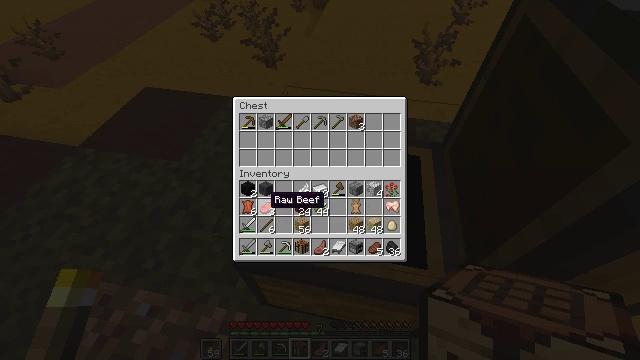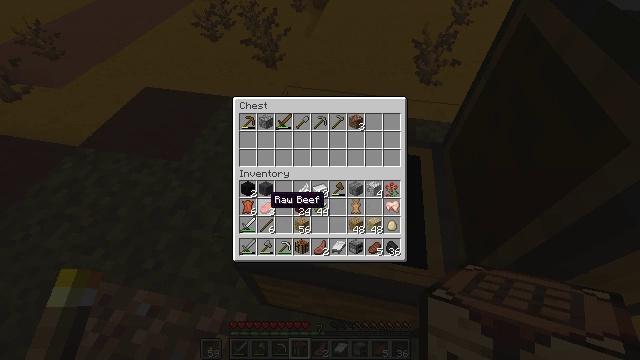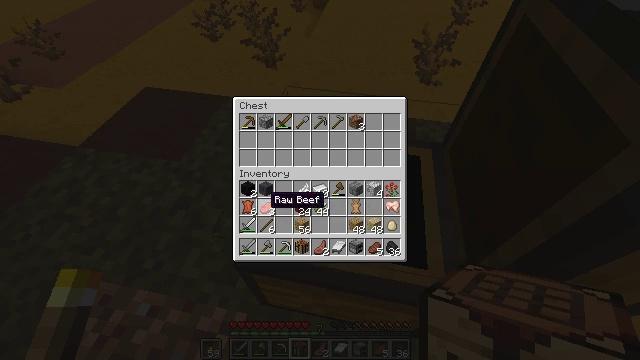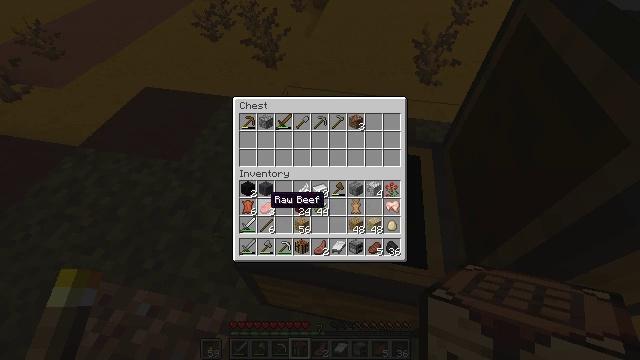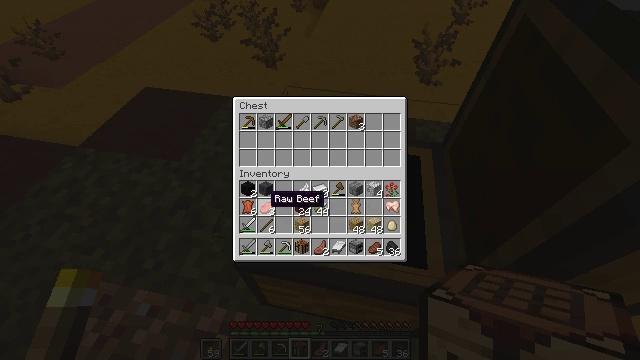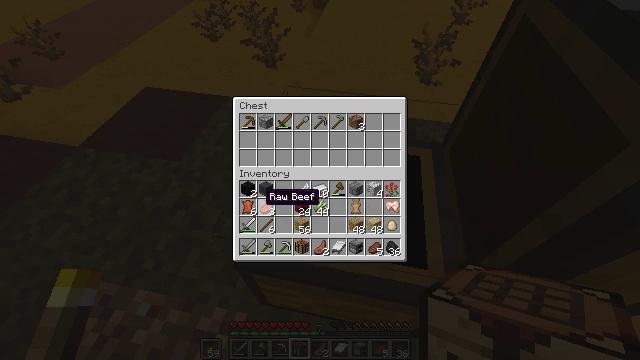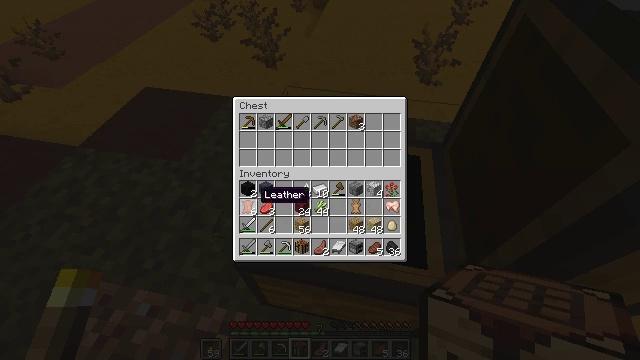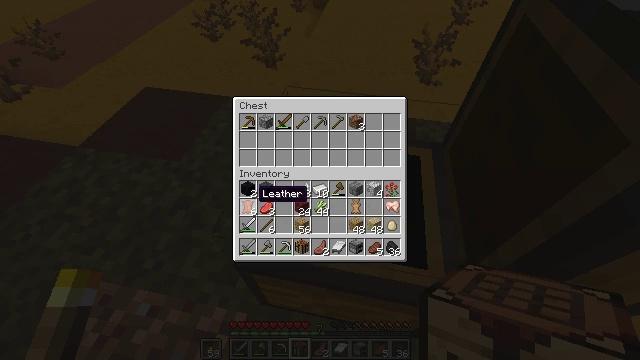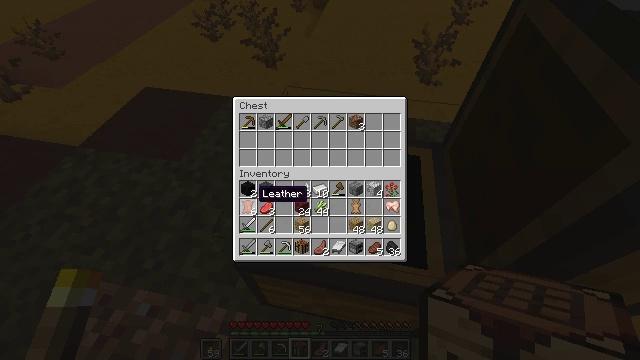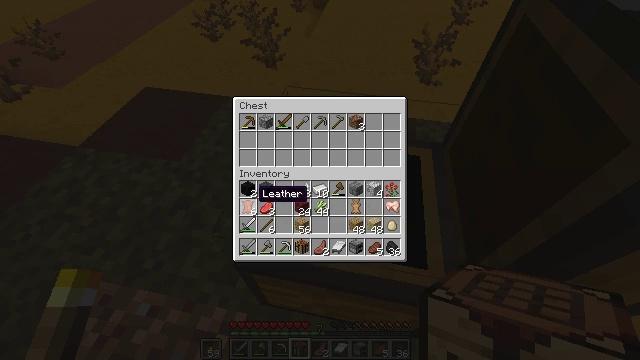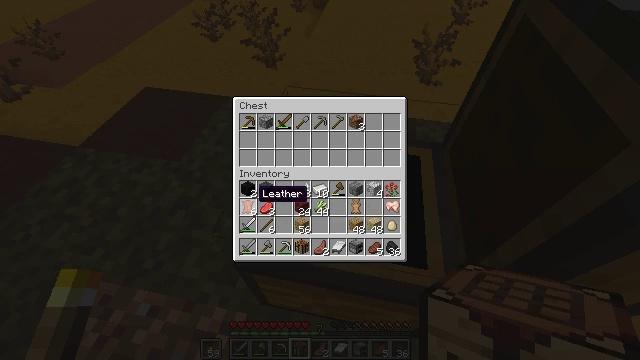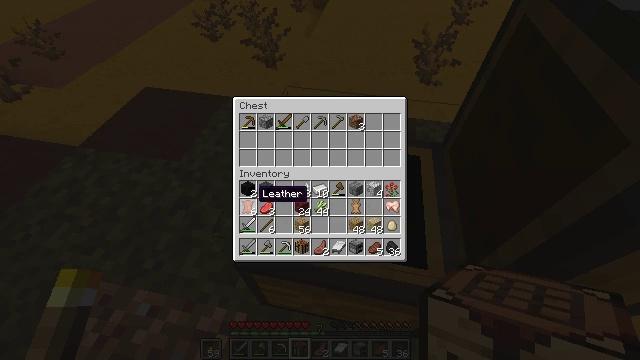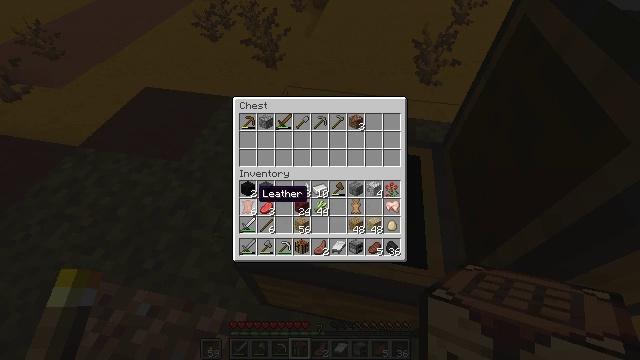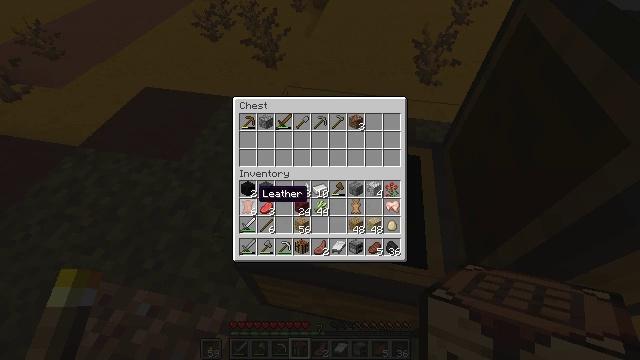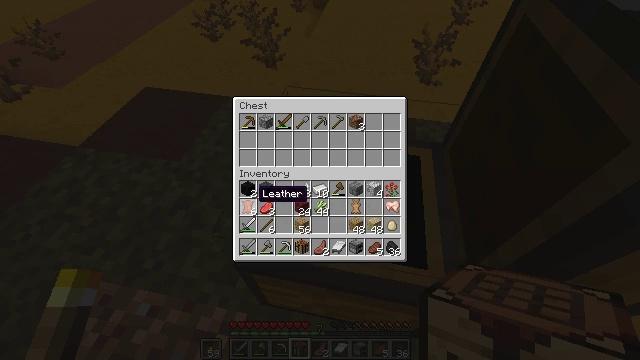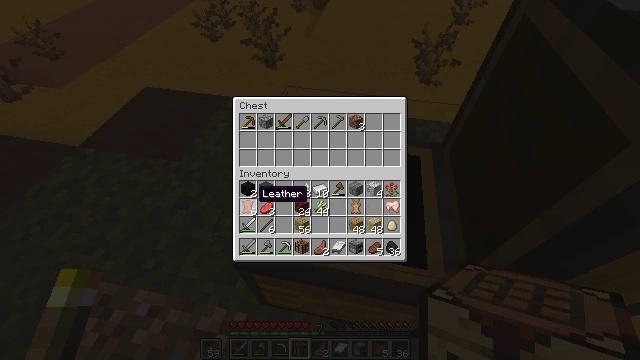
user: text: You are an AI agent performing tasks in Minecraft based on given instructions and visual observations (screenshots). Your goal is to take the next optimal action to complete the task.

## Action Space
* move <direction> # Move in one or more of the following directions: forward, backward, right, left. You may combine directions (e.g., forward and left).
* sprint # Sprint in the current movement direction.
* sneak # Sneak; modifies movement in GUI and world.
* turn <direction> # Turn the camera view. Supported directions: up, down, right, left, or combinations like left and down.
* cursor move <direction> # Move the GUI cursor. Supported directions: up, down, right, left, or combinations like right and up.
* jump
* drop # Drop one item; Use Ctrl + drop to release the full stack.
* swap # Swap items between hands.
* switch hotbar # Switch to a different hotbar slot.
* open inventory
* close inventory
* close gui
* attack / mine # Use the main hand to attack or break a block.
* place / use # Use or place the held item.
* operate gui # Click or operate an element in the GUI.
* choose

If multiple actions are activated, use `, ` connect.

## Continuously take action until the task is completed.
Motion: motion action
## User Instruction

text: Collect the brown terracotta block.
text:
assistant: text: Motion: no_op
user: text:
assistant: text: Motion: no_op
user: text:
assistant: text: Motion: no_op
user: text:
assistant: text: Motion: no_op
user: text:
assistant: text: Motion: no_op
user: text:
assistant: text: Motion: no_op
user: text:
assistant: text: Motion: no_op
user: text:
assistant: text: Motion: no_op
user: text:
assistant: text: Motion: no_op
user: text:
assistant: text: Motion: no_op
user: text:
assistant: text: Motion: no_op
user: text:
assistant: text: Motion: no_op
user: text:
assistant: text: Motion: no_op
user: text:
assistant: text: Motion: no_op
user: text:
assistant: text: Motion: no_op
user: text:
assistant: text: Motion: no_op
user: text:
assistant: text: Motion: no_op
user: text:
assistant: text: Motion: no_op
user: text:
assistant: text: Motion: no_op
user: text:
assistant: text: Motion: no_op
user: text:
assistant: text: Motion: no_op
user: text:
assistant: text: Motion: no_op
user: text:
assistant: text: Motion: no_op
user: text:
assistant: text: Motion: no_op
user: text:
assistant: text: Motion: no_op
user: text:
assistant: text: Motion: cursor move right
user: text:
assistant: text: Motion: no_op
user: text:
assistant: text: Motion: no_op
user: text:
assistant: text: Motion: no_op
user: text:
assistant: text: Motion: no_op